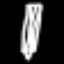
Label: pencil